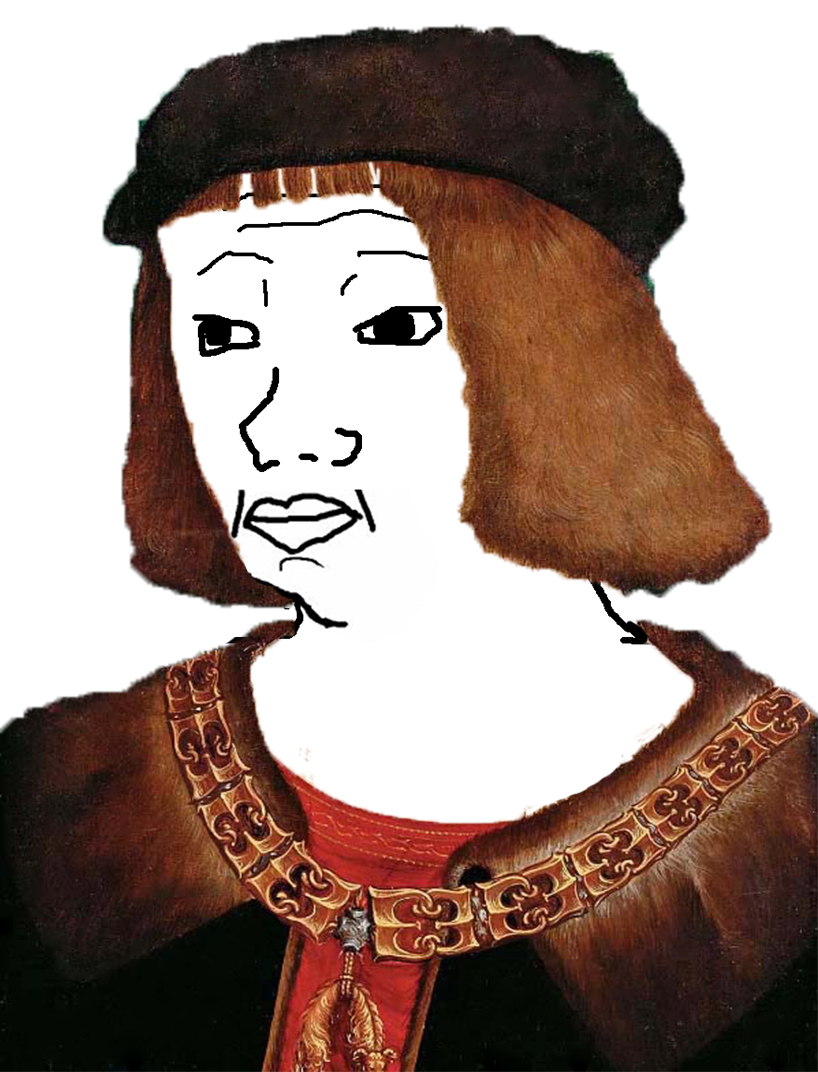
Label: 5_Poljak